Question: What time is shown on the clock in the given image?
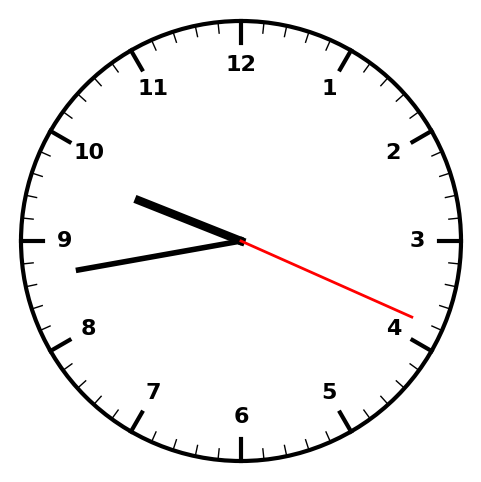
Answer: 09:43:19